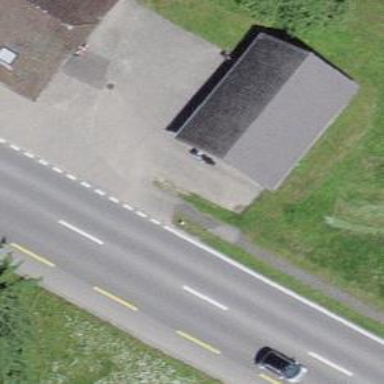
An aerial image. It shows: Garage building.